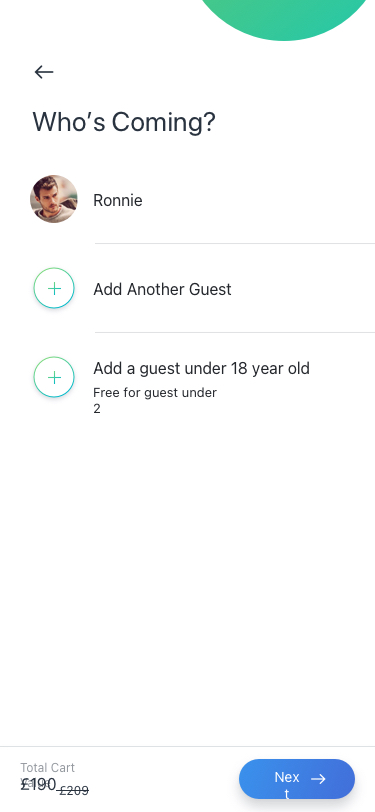
Text in this UI design:
Who’s Coming?
Ronnie
Add Another Guest
Add a guest under 18 year old
Free for guest under 2
Total Cart Value
Next
£190
£209